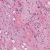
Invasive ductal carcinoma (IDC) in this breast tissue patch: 1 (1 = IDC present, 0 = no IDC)